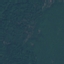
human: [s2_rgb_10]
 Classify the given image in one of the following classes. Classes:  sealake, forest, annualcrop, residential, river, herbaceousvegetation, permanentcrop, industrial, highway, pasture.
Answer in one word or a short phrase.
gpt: Forest